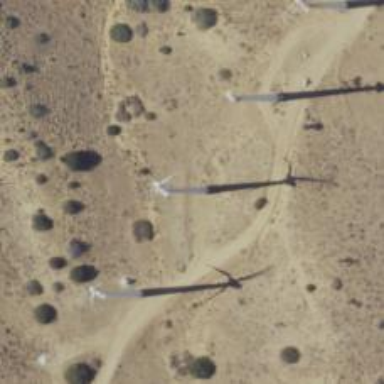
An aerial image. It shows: Wind power generator with wind turbines.